Question: I want to make contour plots with colorbars that are symmetric about zero and have ticks at the maximum and minimum values. I am having a problem where the end ticks on my colorbars are not showing.
Here is an example:
'''
fig, ax = plt.subplots()
A = np.random.random((10,10))*10-5
x = np.arange(0, A.shape[1])
y = np.arange(0, A.shape[0])
minval=-5
maxval=5
im1 = ax.contourf(x,y,A,150, vmin=minval, vmax=maxval,cmap="BrBG",extend='both')
cbar = ax.figure.colorbar(
im1,
ax=ax,
ticks=[minval, minval/2, 0, maxval/2, maxval],
orientation="vertical",
)
'''
Which results in this figure (it will not let me embed the image, see link), that has tick marks at 0 and +/-2.5 but not +/-5:
contour plot with a colorbar that has ticks at -2.5, 0 and 2.5 but not at -5 or 5

I tried these following add-ons with no avail:
'''
im1.set_clim(minval, maxval)
cbar.ax.set_xticklabels([minval, minval/2, '0', maxval/2, maxval])
plt.show()
'''
I'm nearly positive that this used to work fine but has recently been skipping out on the end tick marks. I'm running it in a jupyter notebook. Ideas?
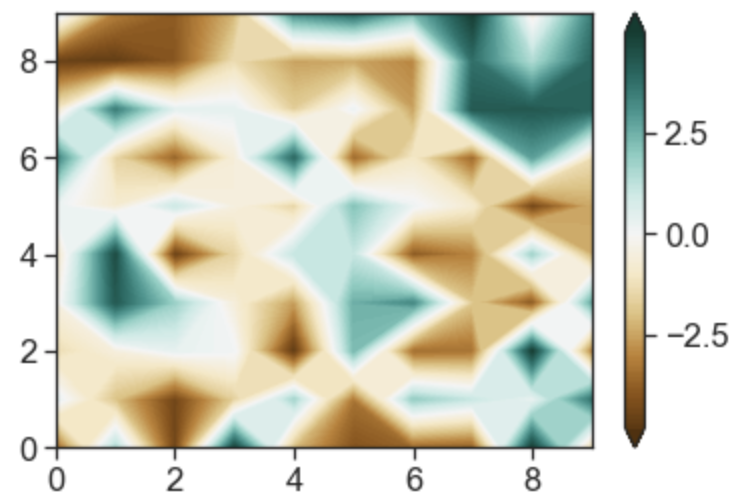
Answer: If you call 'contourf(..., levels=150, ...)', matplotlib will create 151 equally spaced boundaries between the minimum and maximum of the data. The way 'np.random.random' works, the minimum of 'A' is slightly larger than '-5' and the maximum slightly smaller than '5'. So, these extreme values don't belong to the level boundaries. And won't be visible in the colorbar. To have them visible, the level boundaries could be set explicitly to include these values:
'''
from matplotlib import pyplot as plt
import numpy as np
fig, ax = plt.subplots()
A = np.random.random((10, 10)) * 10 - 5
x = np.arange(0, A.shape[1])
y = np.arange(0, A.shape[0])
minval = -5
maxval = 5
im1 = ax.contourf(x, y, A, levels=np.linspace(minval, maxval, 151), cmap="BrBG", extend='both')
cbar = fig.colorbar(
im1,
ax=ax,
ticks=[minval, minval/2, 0, maxval/2, maxval],
orientation="vertical"
)
cbar.ax.set_yticklabels([minval, minval/2, "0", maxval/2, maxval])
plt.show()
'''
<URL>
Also note that for a vertical colorbar, the 'y'-direction is used ('cbar.ax.set_yticklabels').